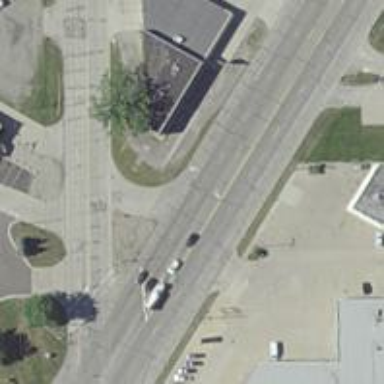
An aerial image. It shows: Asphalt road at the secondary link level.